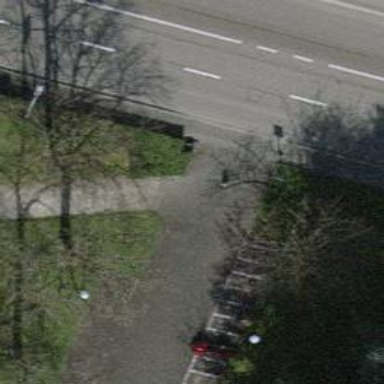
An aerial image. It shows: Bollard barrier.